Question: Update:
<URL>
<URL>
<URL>

I have never used the oracle database before. I have a .dmp file which is 50 GB. I don't know how it was exported or which version it was exported from. I downloaded Oracle 12c release 2 and tried to do an import but I get the error ".dmp may be a Data Pump export dump file". What do I need to do so that I can run SQL queries on it eventually? Please see the attached image.
UPDATE :
I tried the command :
IMP SYSTEM/Password SHOW=Y FILE=DBO_V7WRIGLEY_PROD_20180201_TECHOPS-5527.dmp fromuser=SYSTEM touser=SYSTEM
It gave me a message saying import terminated successfully with warnings. what does this do? Also, where can I view the data now if it's imported?
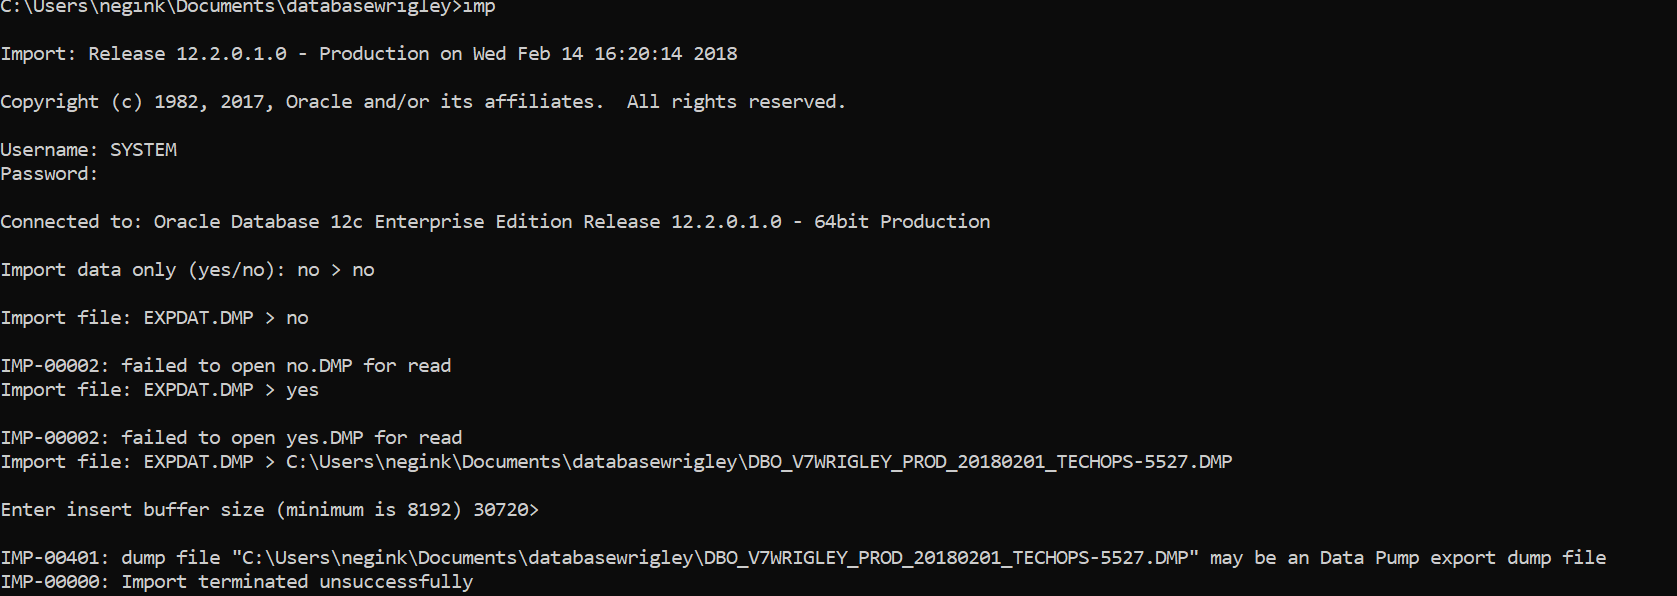
Answer: in as :
'''
CREATE DIRECTORY IMPDIR as 'C:\Users\negink\Documents\databasewrigley';
'''
back in command line:
'''
impdp SYSTEM/Password DUMPFILE=IMPDIR:DBO_V7WRIGLEY_PROD_20180201_TECHOPS-5527.dmp logfile=IMPDIR:DBO_V7WRIGLEY_PROD_20180201_TECHOPS-5527.log FULL=Y
'''
when done, you can remove the DIRECTORY object
> in a CDB database (which is your case), this will not work, unless you
pre-create all the users and roles in SQLPLUS, after running this command:
'''
alter session set "_ORACLE_SCRIPT"=true;
create user x identified by pwdx;
create user y identified by pwdy;
create role r1;
create role r2;
...
'''
Otherwize, you can create a PDB inside your CDB and import your DMP file into the PDB. In this case, you'll need to modify the connection in the IMPDP command as follows (change to ) :
'''
impdp SYSTEM/Password@//localhost/pdb_name DUMPFILE=IMPDIR:DBO_V7WRIGLEY_PROD_20180201_TECHOPS-5527.dmp logfile=IMPDIR:DBO_V7WRIGLEY_PROD_20180201_TECHOPS-5527.log FULL=Y
'''